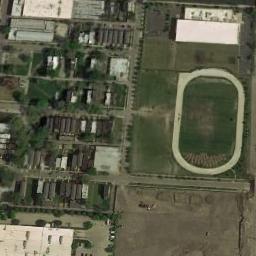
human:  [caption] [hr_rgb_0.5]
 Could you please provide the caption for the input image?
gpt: The ground track field is next to a residential area and some clearings .

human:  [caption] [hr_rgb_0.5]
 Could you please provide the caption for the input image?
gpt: There are many buildings next to the ground track field .

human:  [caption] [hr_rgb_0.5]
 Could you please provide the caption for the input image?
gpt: The track and field is built on the lawn, A road away from the residential area, And there is a lot of vegetation around it .

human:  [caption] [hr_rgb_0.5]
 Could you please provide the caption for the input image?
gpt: There's a little track in the upper left corner .

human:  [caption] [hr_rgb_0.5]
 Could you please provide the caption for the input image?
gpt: There are some lawns and buildings beside the ground track field with a white track .